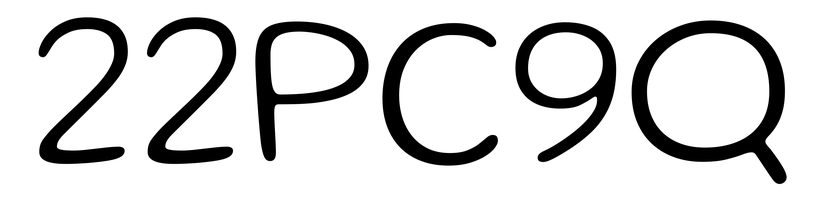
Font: Gluten_ExtraLight